Question: Is it possible to deploy applications to Weblogic server from command line(maven) using username other than weblogic admin?
E.g For developers a group is created and users are added to that group. These users are developers which are not DBA' s.
Is it possible to deploy applications from command line with developet privileges?
Screenshot of server status

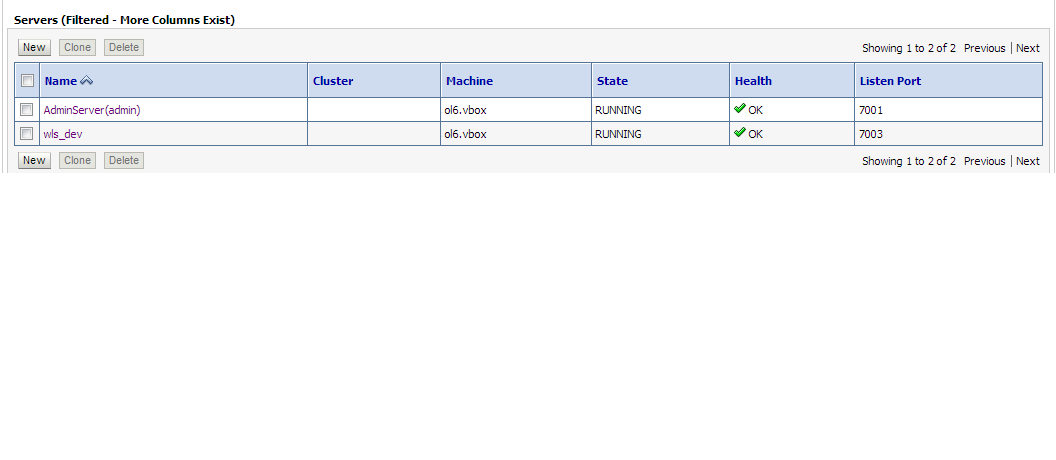
Answer: Yes, it is quite possible. Users need a role "Deployer" to deploy/undeploy applications in WebLogic. WebLogic would automatically grant this role to users who belong to group "Deployers"
So for you,
1) if such users exist on external ldap server (like AD, OID, etc), create a group "Deployers" on this external ldap server and make these users members of this group.
2) if such users exist in WebLogic's embedded ldap, then "Deployers" group is already present in weblogic's embedded ldap for completing the user-group mapping. All you need to do is make these users member of this group
Here is my test result:
'''
D:\oracle\wls1036\wlserver_10.3\server\lib>d:\Tools\mavenpache-maven-3.0.5in\mvn.bat weblogic:deploy -Dadminurl=t3:/
/192.169.0.1:7001 -Duser=deployeruser1 -Dpassword=weblogic1 -Dtargets=AdminServer -Dsource=d: mp\cus_app estvirtual.wa
r -Dname=testvirtual
[INFO] Scanning for projects...
[INFO]
[INFO] ------------------------------------------------------------------------
[INFO] Building Maven Mojo Archetype 10.3.6.0
[INFO] ------------------------------------------------------------------------
[INFO]
[INFO] --- weblogic-maven-plugin:10.3.6.0:deploy (default-cli) @ weblogic-maven-plugin ---
weblogic.Deployer invoked with options: -noexit -adminurl t3://192.169.0.1:7001 -user deployeruser1 -deploy -name testv
irtual -source d: mp\cus_app estvirtual.war -targets AdminServer
<May 13, 2013 9:44:50 PM IST> <Info> <J2EE Deployment SPI> <BEA-260121> <Initiating deploy operation for application, te
stvirtual [archive: d: mp\cus_app estvirtual.war], to AdminServer .>
Task 4 initiated: [Deployer:149026]deploy application testvirtual on AdminServer.
Task 4 completed: [Deployer:149026]deploy application testvirtual on AdminServer.
Target state: deploy completed on Server AdminServer
'''